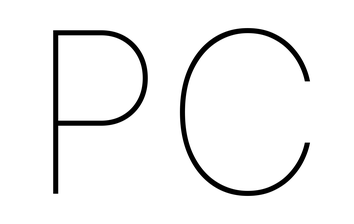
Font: Inter_Thin